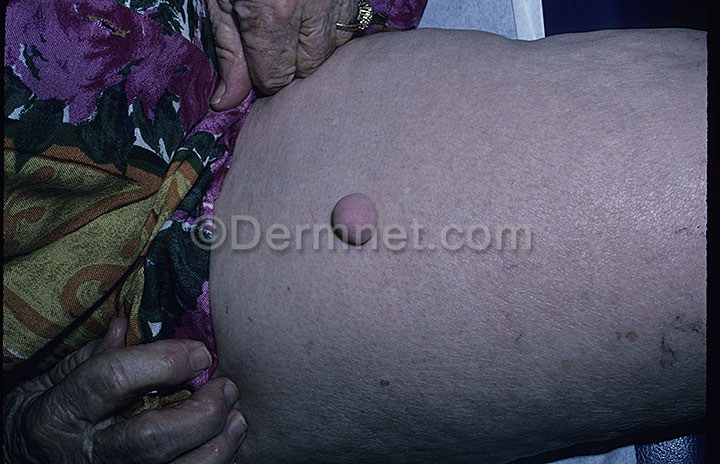
Disease: Seborrheic Keratoses and other Benign Tumors